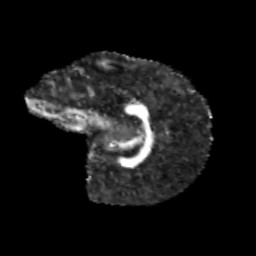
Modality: FA
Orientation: sagittal
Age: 9
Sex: female
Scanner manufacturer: siemens
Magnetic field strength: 3 T
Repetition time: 3.8 s
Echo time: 0.07 s